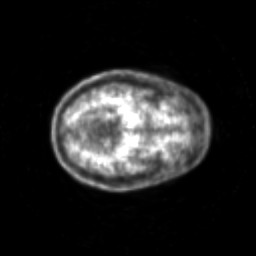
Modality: PET
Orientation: axial
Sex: male
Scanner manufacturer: siemens